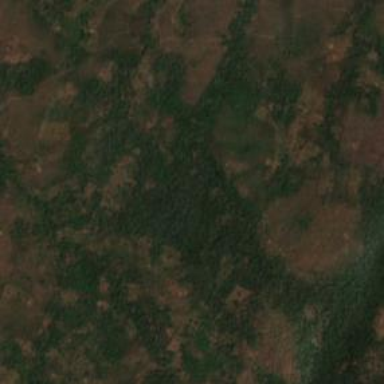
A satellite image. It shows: Savanna grassland.